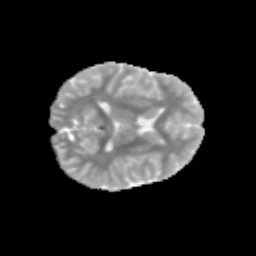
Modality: MD
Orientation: axial
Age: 10
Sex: female
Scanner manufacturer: siemens
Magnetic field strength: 3 T
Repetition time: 3.8 s
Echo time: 0.07 s